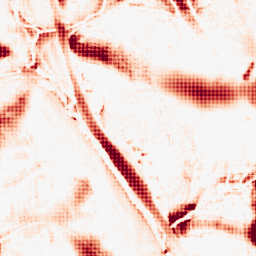
Category: morphological
Decomposition family: morphological_ellipse
Decomposition parameters: operation: opening
width: 50
height: 50
Upsampling method: sinc_hamming
Upsampling parameters: scale: 4
kernel_size: 4
Upsampling scale: 4